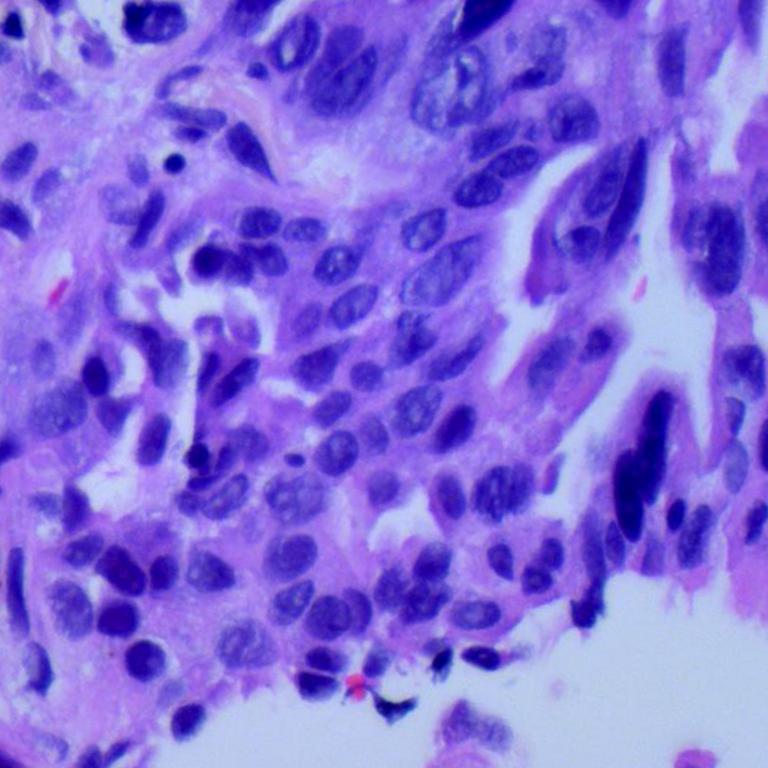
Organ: lung
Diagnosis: adenocarcinomas